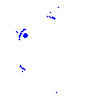
Particle: pion